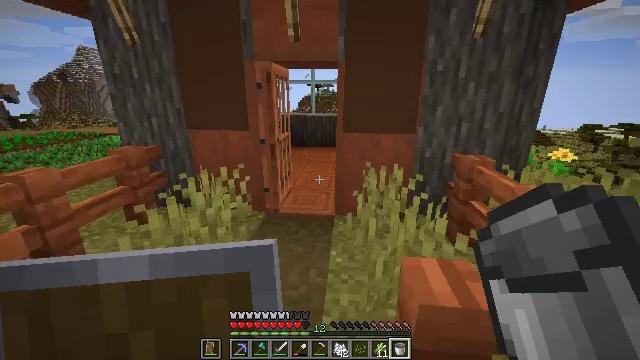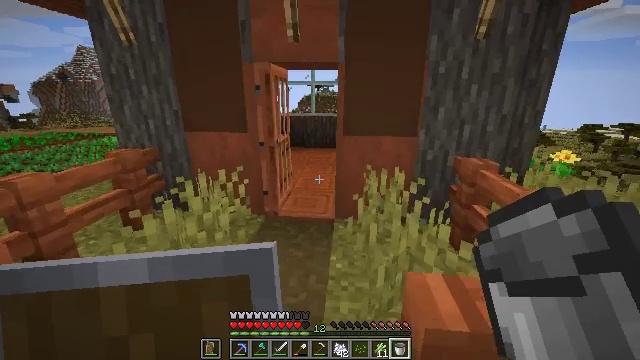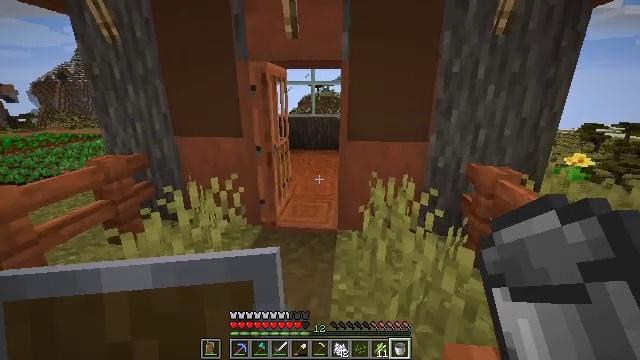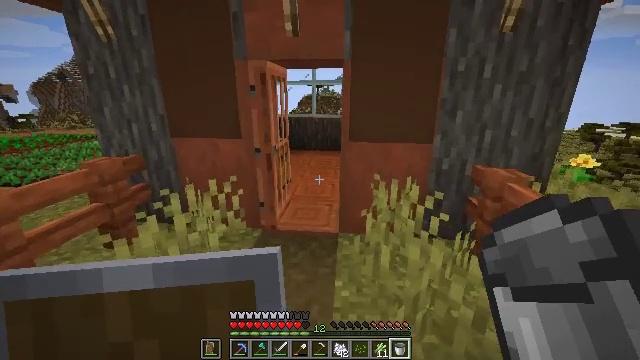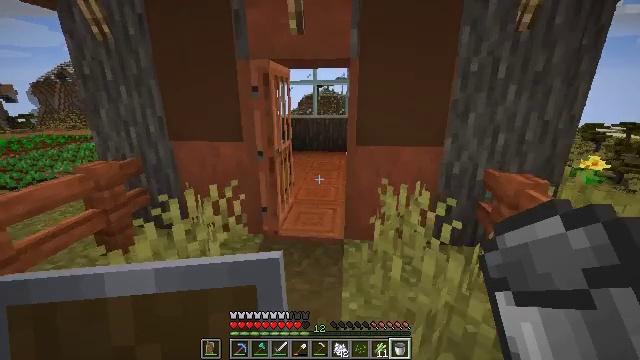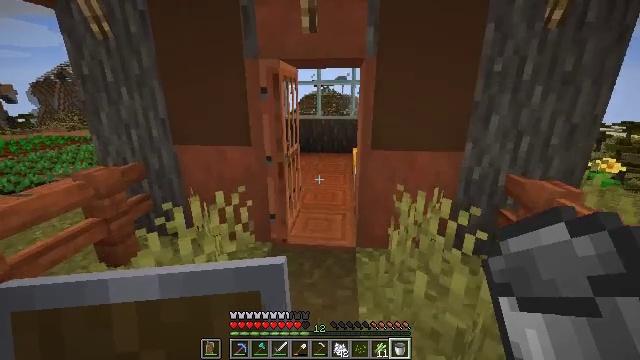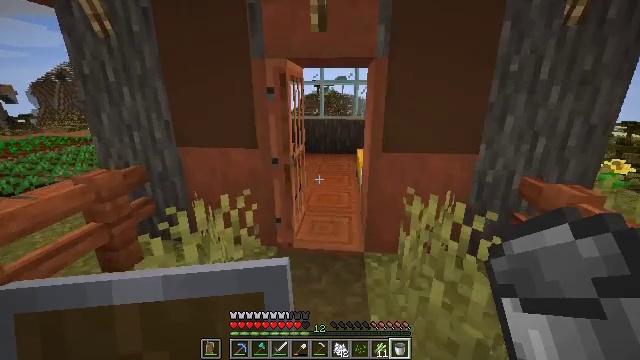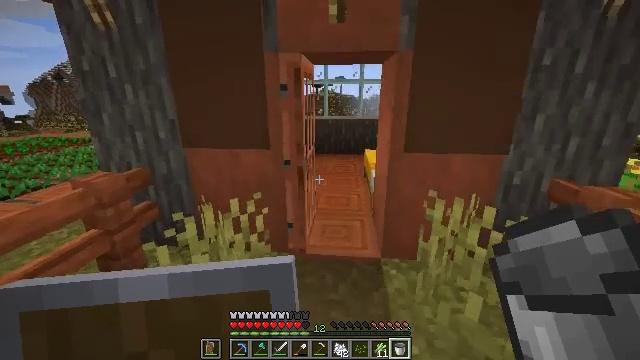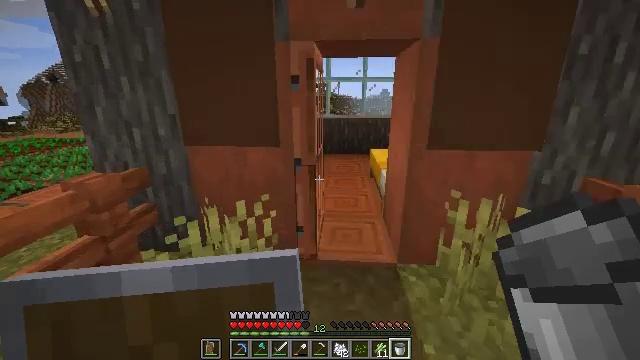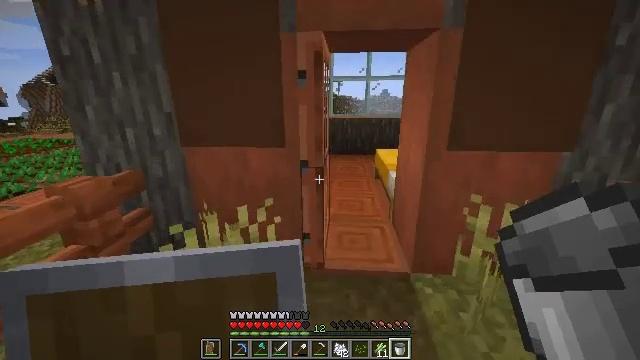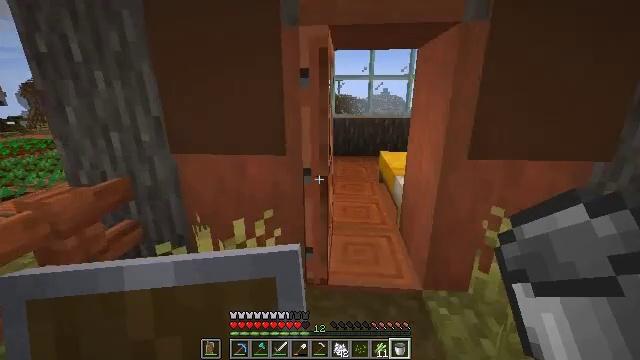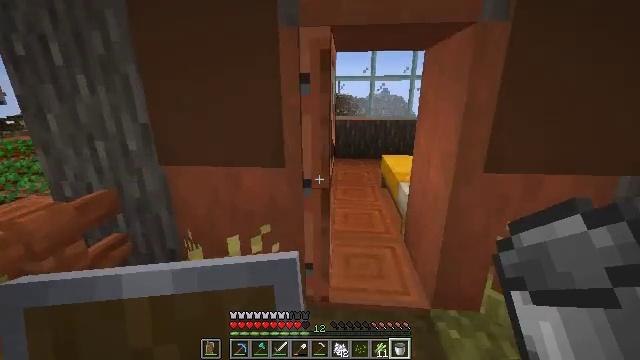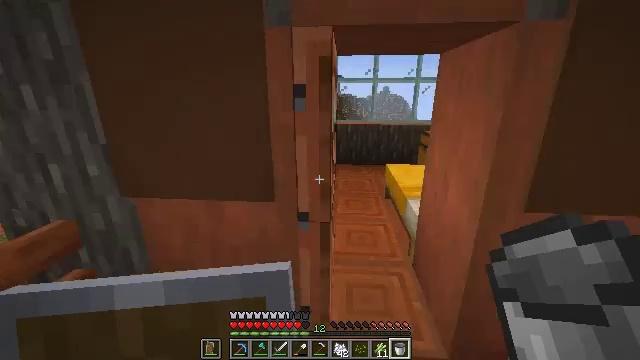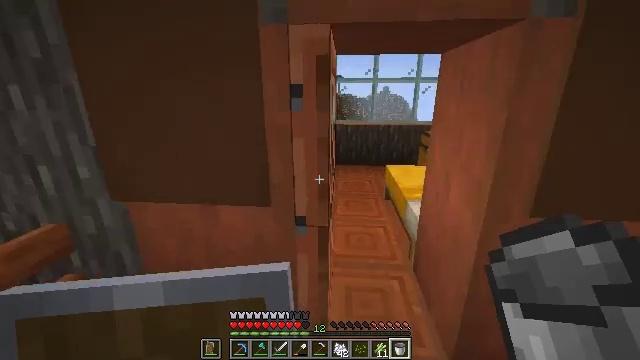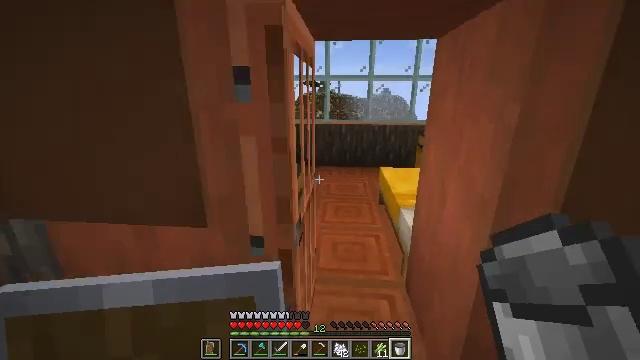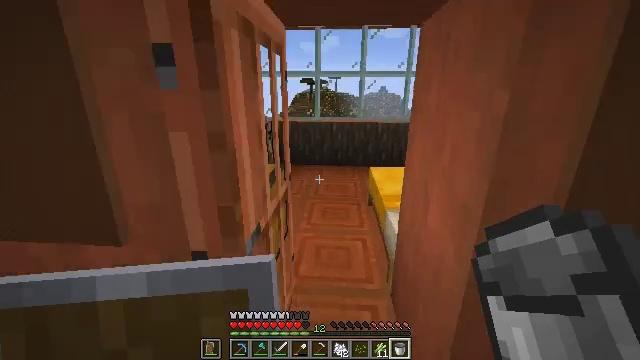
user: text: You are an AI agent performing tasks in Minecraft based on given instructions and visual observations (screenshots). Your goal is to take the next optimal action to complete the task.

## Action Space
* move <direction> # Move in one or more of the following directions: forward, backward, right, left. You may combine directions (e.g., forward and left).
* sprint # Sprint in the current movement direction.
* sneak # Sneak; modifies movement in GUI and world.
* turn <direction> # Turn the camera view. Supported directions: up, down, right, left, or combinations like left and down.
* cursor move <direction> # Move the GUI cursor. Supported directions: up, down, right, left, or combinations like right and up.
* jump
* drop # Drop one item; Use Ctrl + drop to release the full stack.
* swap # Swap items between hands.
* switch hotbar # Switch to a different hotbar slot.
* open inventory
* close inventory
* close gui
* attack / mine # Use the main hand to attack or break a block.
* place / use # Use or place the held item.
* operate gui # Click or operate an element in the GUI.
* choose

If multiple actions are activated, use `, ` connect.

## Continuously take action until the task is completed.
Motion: motion action
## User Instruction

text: Craft a bucket with three iron ingots.
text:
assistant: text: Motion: move forward
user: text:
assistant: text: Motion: move forward
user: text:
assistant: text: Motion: move forward
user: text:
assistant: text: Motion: move forward and move left
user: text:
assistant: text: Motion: move forward and move left
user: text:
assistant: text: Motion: move forward and move left
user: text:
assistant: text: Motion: move forward and move left
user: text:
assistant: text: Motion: move forward
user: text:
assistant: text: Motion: move forward
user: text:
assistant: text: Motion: move forward
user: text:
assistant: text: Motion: move forward
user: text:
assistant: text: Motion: move forward
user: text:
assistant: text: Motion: move forward and move right
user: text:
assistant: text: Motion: move forward and move right
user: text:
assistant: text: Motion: move forward and move right
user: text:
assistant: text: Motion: move forward and move right
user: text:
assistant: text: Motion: move forward
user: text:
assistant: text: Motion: move forward
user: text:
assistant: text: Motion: move forward
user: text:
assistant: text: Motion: move forward
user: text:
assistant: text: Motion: move forward
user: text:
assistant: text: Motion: move forward
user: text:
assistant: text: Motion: move forward
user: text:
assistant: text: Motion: move forward
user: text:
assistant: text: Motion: move forward, turn left and down
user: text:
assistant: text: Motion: move forward, turn left and down
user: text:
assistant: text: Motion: move forward, turn left
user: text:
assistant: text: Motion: move forward, turn left
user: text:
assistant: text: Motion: move forward
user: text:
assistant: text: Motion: move forward and move right, turn left